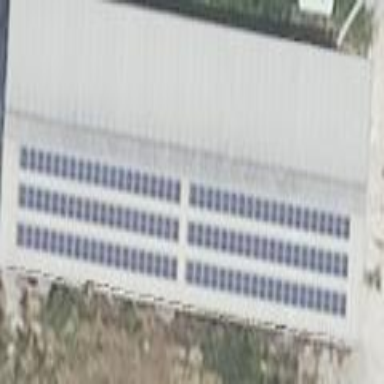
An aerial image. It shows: Building equipped with small solar photovoltaic panel for electricity generation.